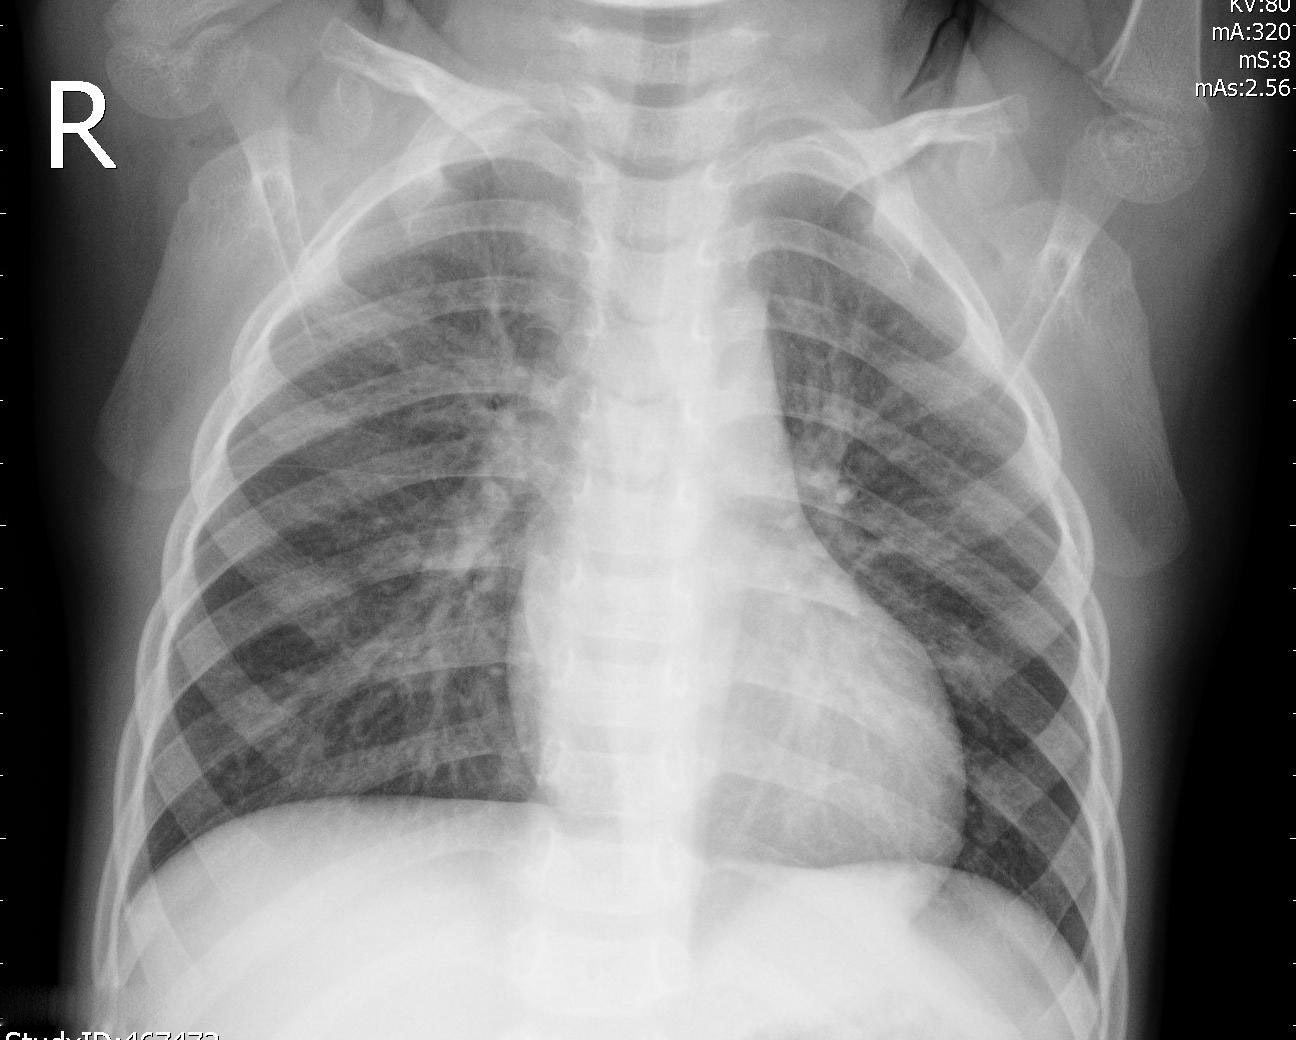
Diagnosis: PNEUMONIA